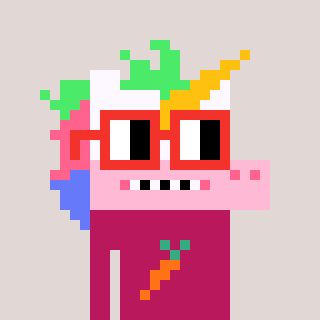
a pixel art character with square red glasses, a unicorn-shaped head and a darkpink-colored body on a warm background